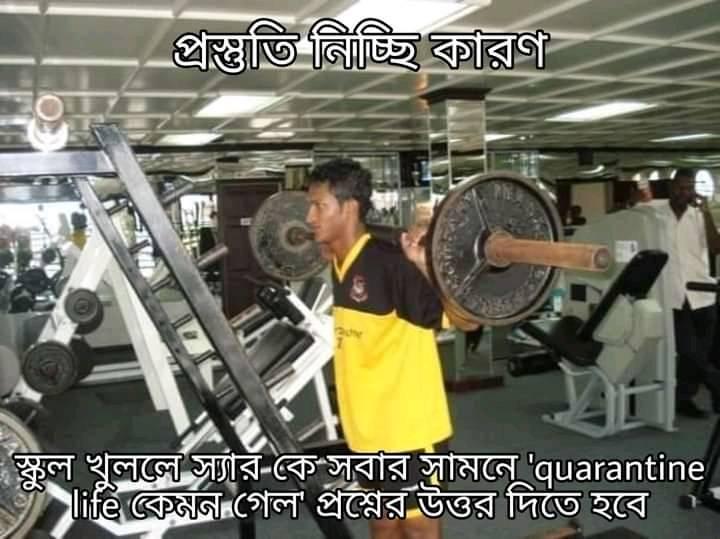
Caption: প্রস্তুতি নিচ্ছি কারণ   স্কুল খুললে স্যার কে সবার সামনে 'quarantine life  কেমন গেল প্রশ্নের উত্তর দিতে হবে
Label: non-hate